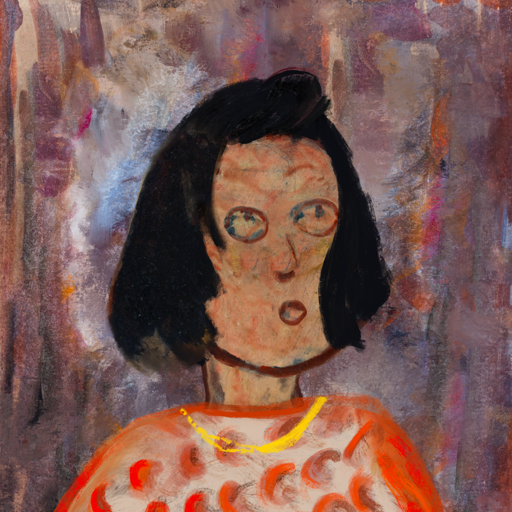
Background: Hypocrite, Head And Neck Side: Orphan, Face Side: Orphan, Bust: Rupkatha, Hair Side: Mosgoul, Head Accessory: Blank, Second Necklace: Blank, Necklace: Irani_1, Baby: Blank